Field crop: maize
Growth stage: 1
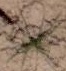
Species: salsola